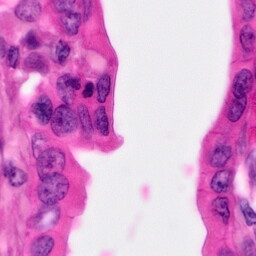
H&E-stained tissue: Pancreatic